Field crop: maize
Growth stage: 2
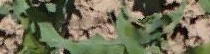
Species: maize